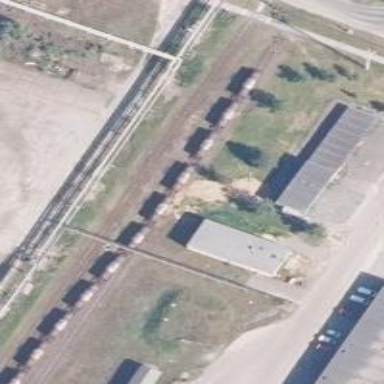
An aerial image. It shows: Rail spur service.